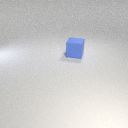
large blue rubber cube